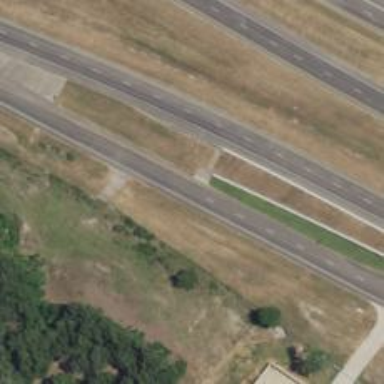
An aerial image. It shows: Trunk link highway.